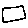
Label: square